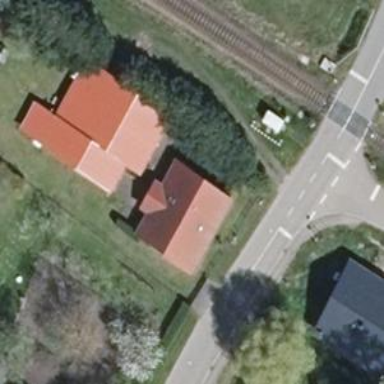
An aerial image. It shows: Gabled house with red roof oriented along its length.